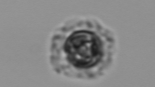
Label: Emiliania_huxleyi